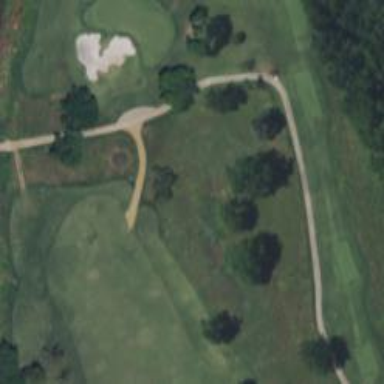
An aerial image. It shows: Service road used as golf cart path.